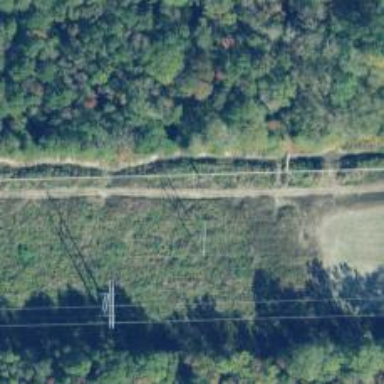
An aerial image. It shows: Power pole.